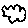
Label: cloud